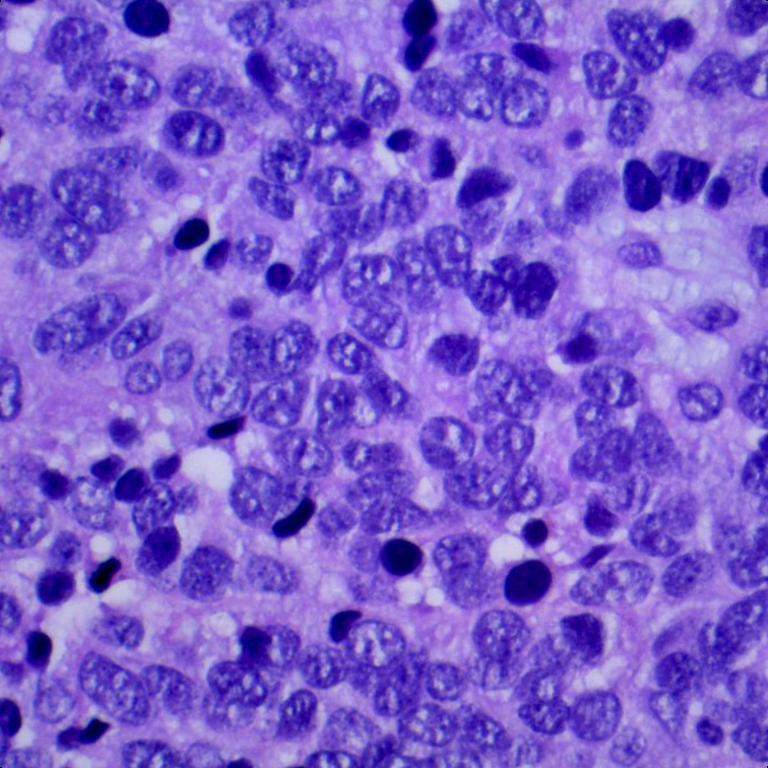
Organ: lung
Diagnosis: squamous carcinomas